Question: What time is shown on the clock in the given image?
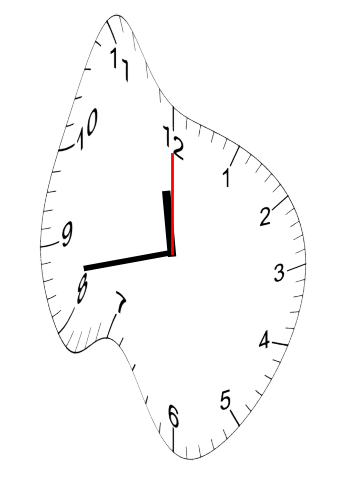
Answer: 11:43:00